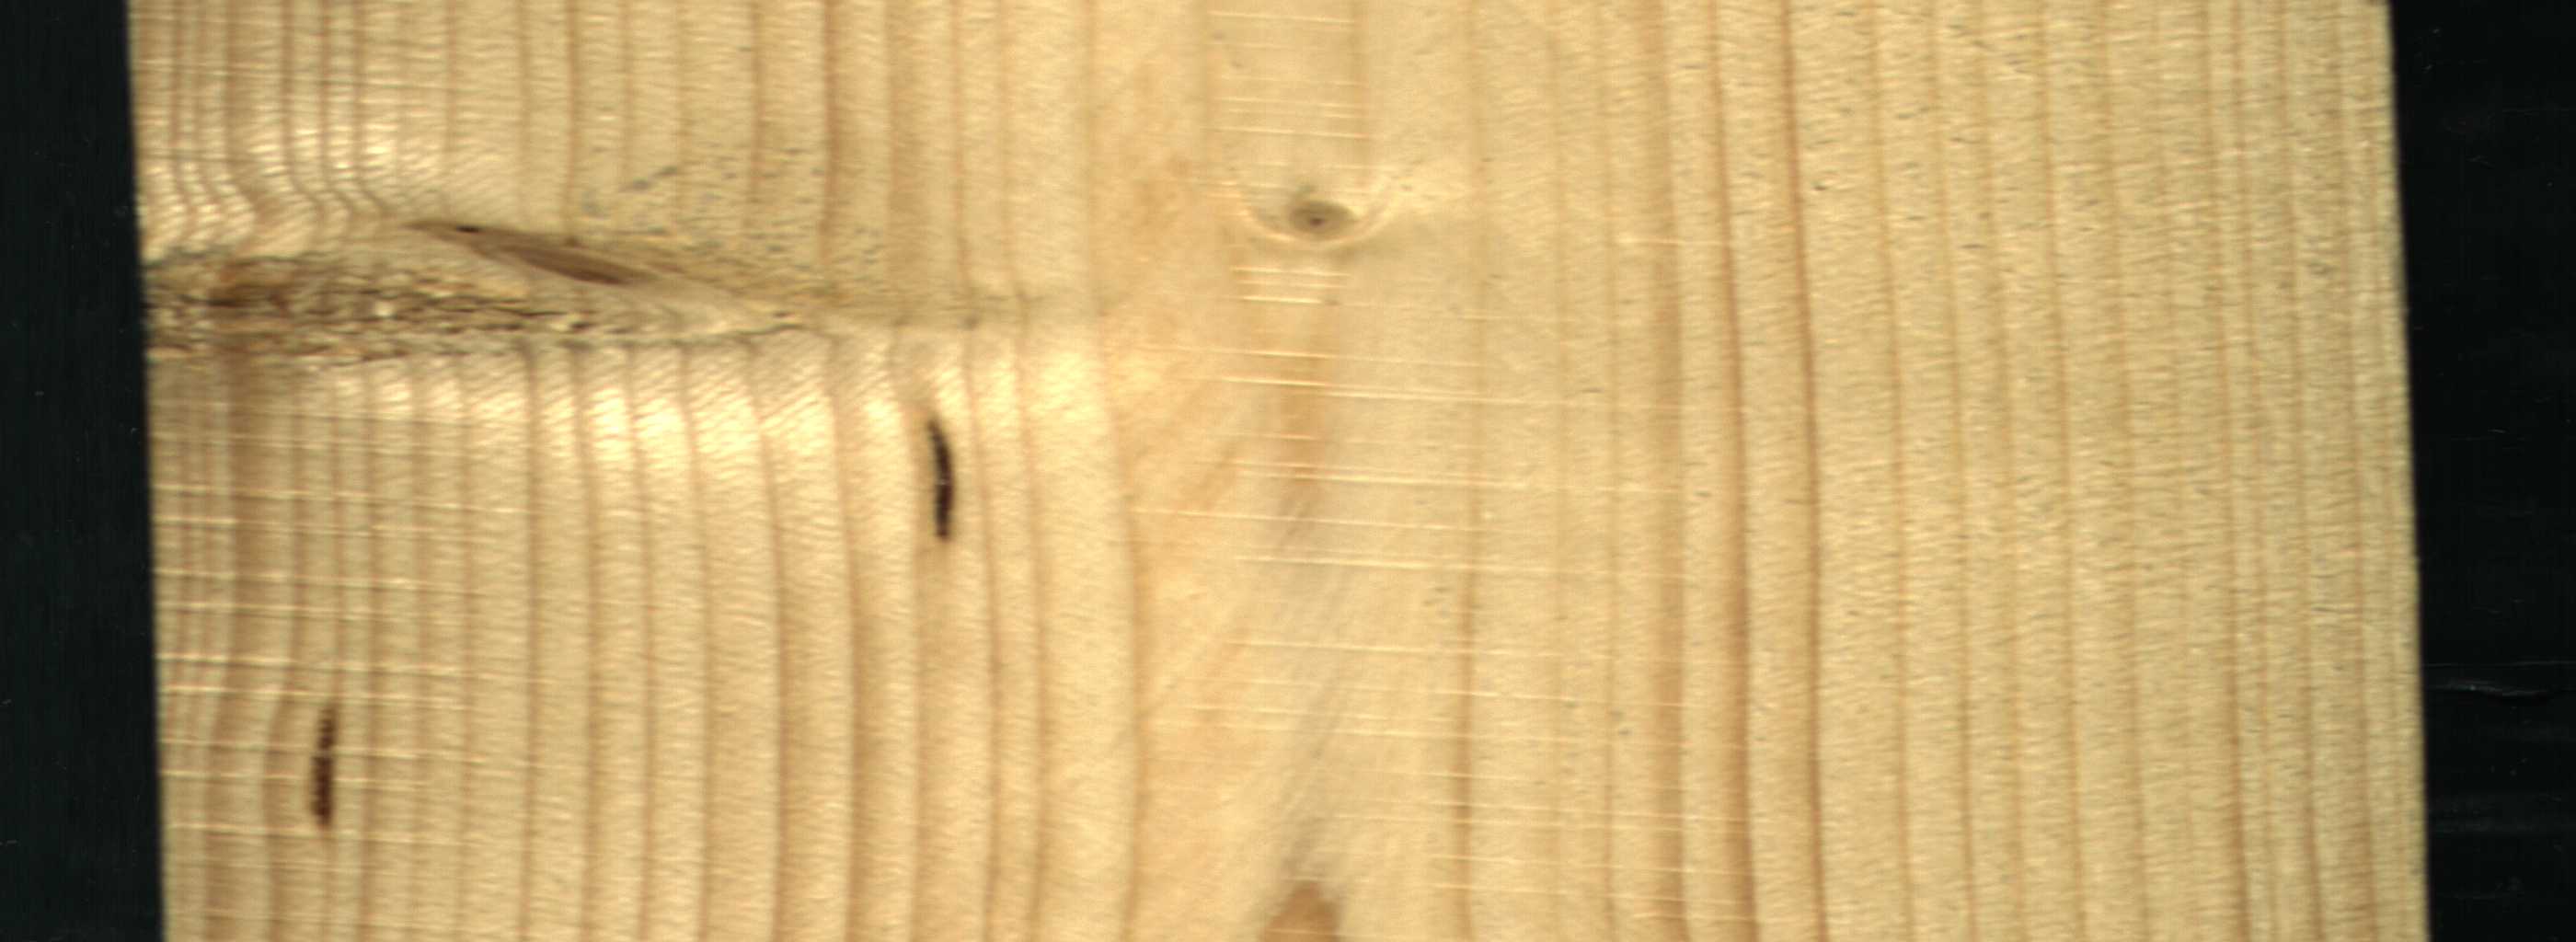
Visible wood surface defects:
resin
resin
Live_Knot
Live_Knot